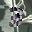
Label: 3